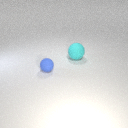
large cyan rubber sphere to the right of small blue rubber sphere